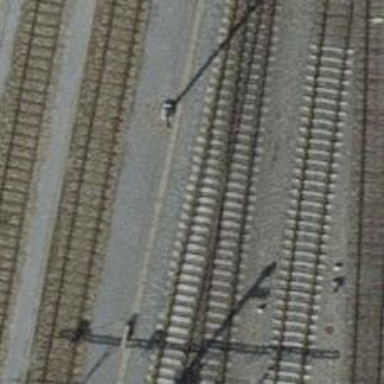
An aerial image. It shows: Rail siding with electrified contact lines.